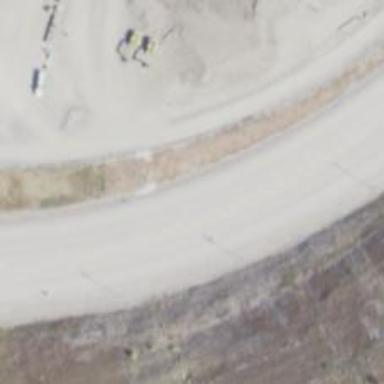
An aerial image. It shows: Asphalt trunk highway.